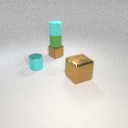
large brown metal cube to the right of small cyan metal cylinder